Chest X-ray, PA view. Patient: 48 years old, sex M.
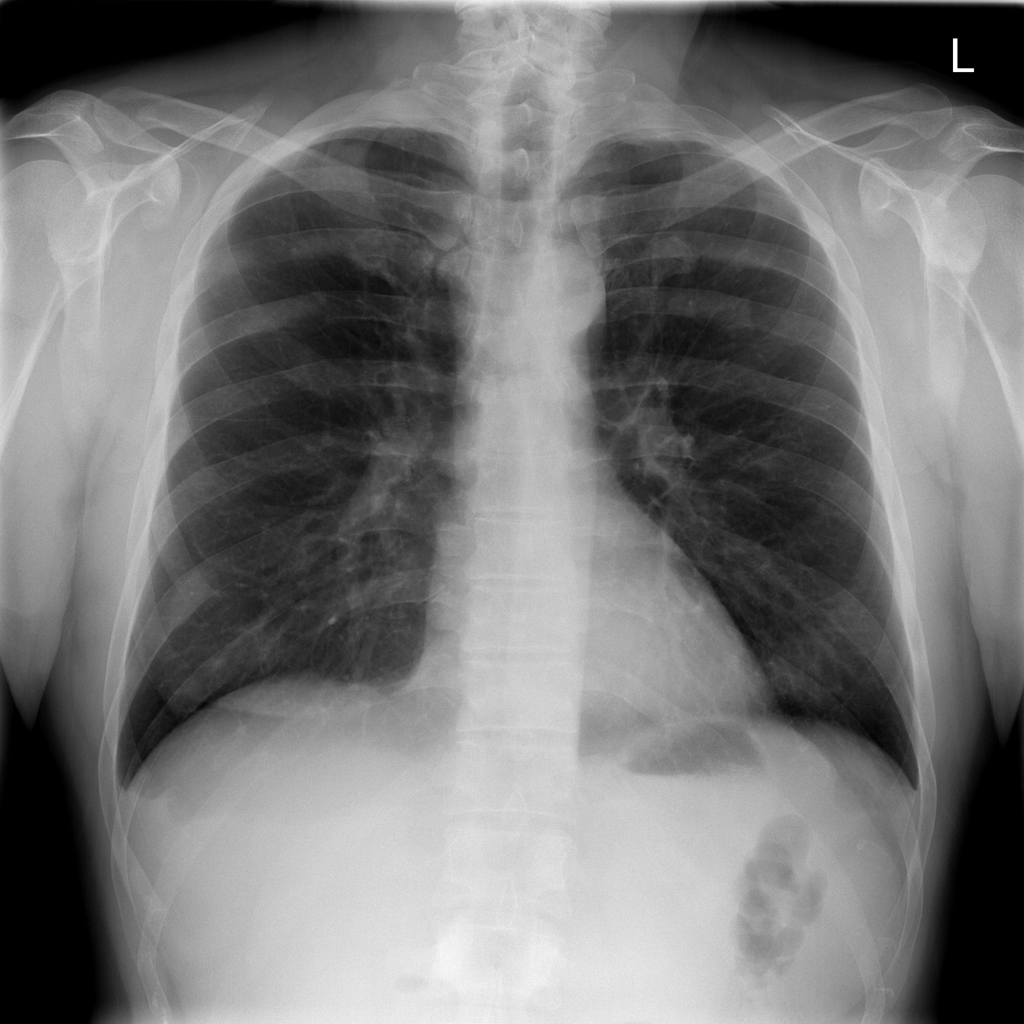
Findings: Effusion